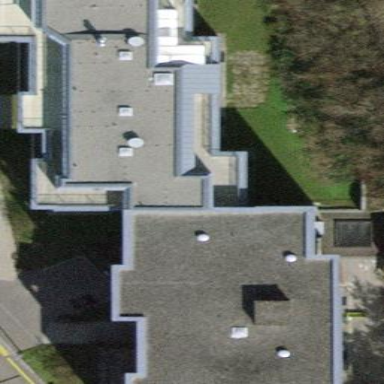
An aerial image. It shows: Hospital building.